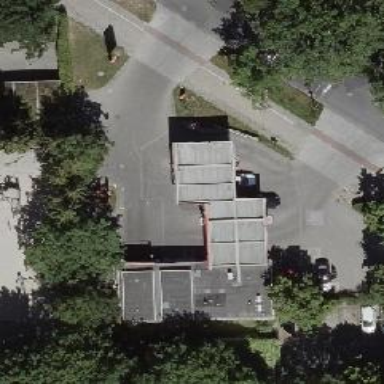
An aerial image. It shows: Fuel station.